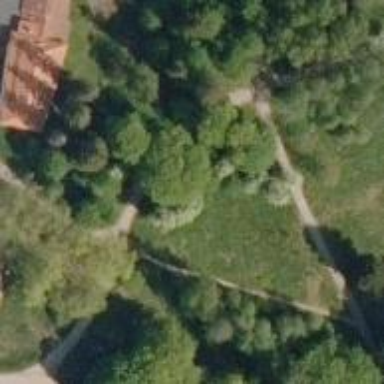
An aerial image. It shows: Footway.